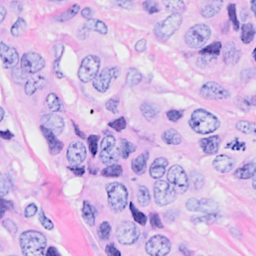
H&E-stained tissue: Breast